Contrast-enhanced CT slice 48 of 69
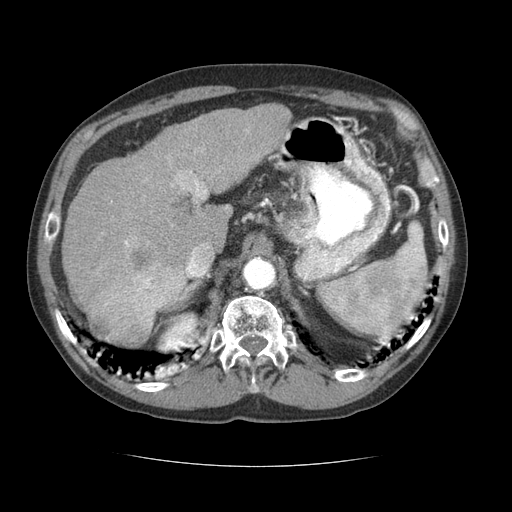
Segmented voxel counts for this case:
Liver: 604644 voxels
Tumor mass: 99794 voxels
Portal vein: 15765 voxels
Abdominal aorta: 3803 voxels